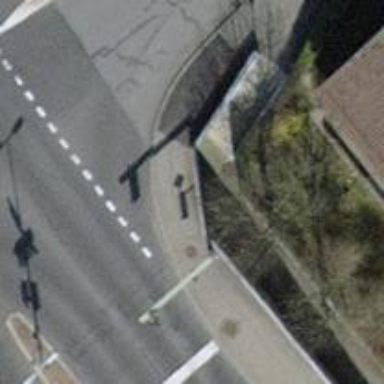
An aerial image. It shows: Stone steps forming road.